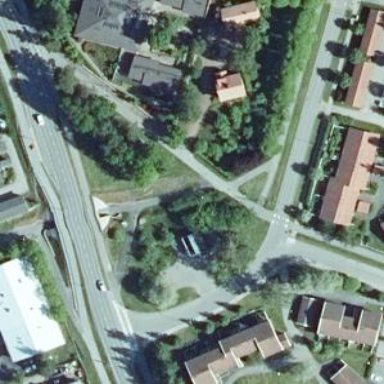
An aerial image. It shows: Cycleway.